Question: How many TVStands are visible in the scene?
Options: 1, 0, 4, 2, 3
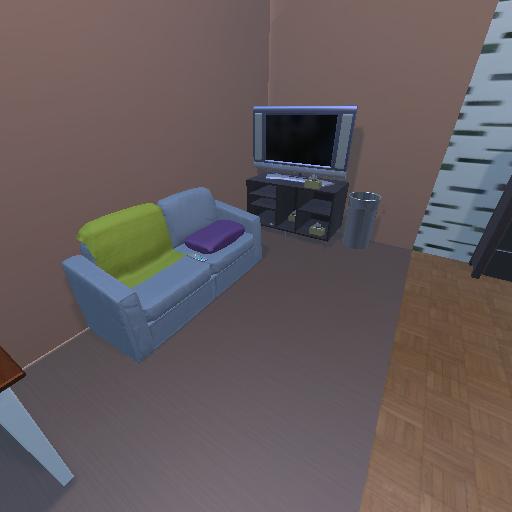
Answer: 1